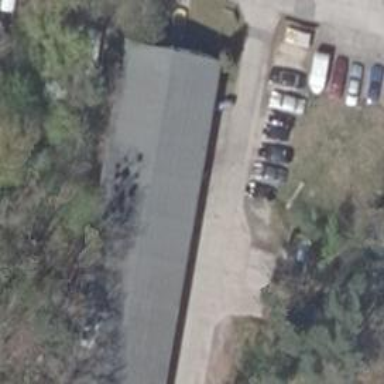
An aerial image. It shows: Car repair shop.